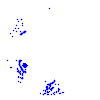
Particle: pion